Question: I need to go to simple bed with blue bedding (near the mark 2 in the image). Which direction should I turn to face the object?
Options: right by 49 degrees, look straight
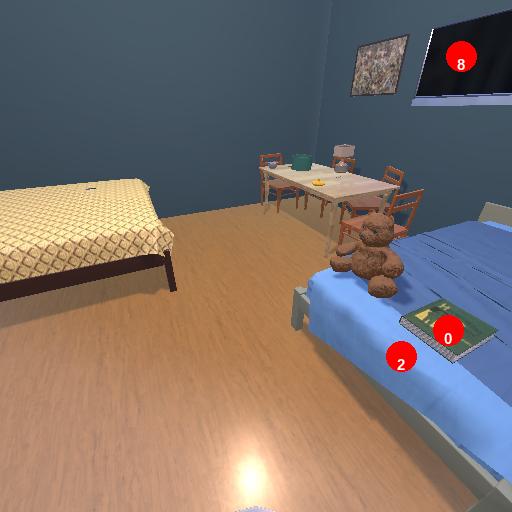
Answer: right by 49 degrees